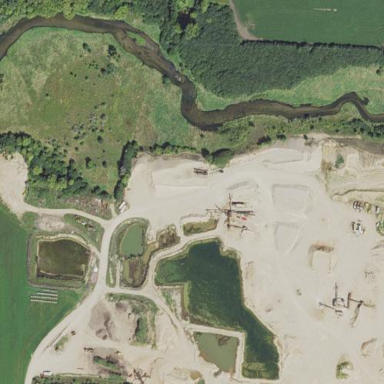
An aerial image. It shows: Quarry area.